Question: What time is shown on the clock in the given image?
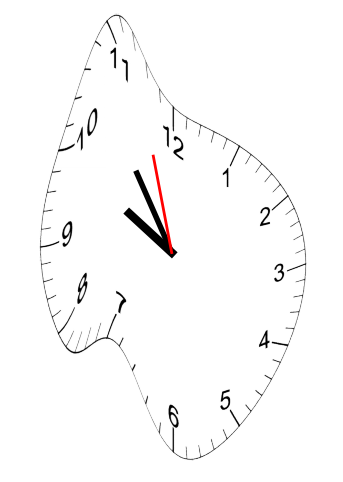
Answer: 09:53:57